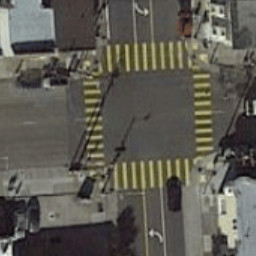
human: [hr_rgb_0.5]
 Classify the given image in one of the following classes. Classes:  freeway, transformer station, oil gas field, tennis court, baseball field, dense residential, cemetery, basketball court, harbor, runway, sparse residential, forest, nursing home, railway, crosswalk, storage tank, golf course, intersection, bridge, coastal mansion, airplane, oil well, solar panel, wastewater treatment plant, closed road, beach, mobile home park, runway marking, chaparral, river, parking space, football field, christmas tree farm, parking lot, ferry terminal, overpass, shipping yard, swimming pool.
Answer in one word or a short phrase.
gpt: crosswalk